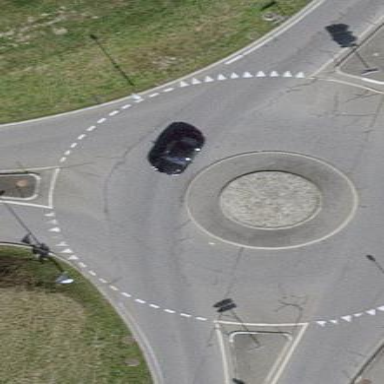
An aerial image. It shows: Secondary road made of asphalt leading to roundabout.